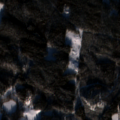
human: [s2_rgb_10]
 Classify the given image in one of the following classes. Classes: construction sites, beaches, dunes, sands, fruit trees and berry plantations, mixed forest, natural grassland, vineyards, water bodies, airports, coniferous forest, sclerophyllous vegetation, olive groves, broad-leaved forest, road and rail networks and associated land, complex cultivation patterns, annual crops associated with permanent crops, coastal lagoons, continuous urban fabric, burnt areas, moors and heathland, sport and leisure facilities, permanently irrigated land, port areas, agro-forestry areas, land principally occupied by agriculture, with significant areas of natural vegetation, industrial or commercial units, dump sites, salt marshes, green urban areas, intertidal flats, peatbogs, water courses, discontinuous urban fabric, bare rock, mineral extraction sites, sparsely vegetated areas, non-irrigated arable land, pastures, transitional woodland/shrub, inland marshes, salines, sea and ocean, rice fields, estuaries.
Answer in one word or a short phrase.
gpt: land principally occupied by agriculture, with significant areas of natural vegetation, coniferous forest, mixed forest